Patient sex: M
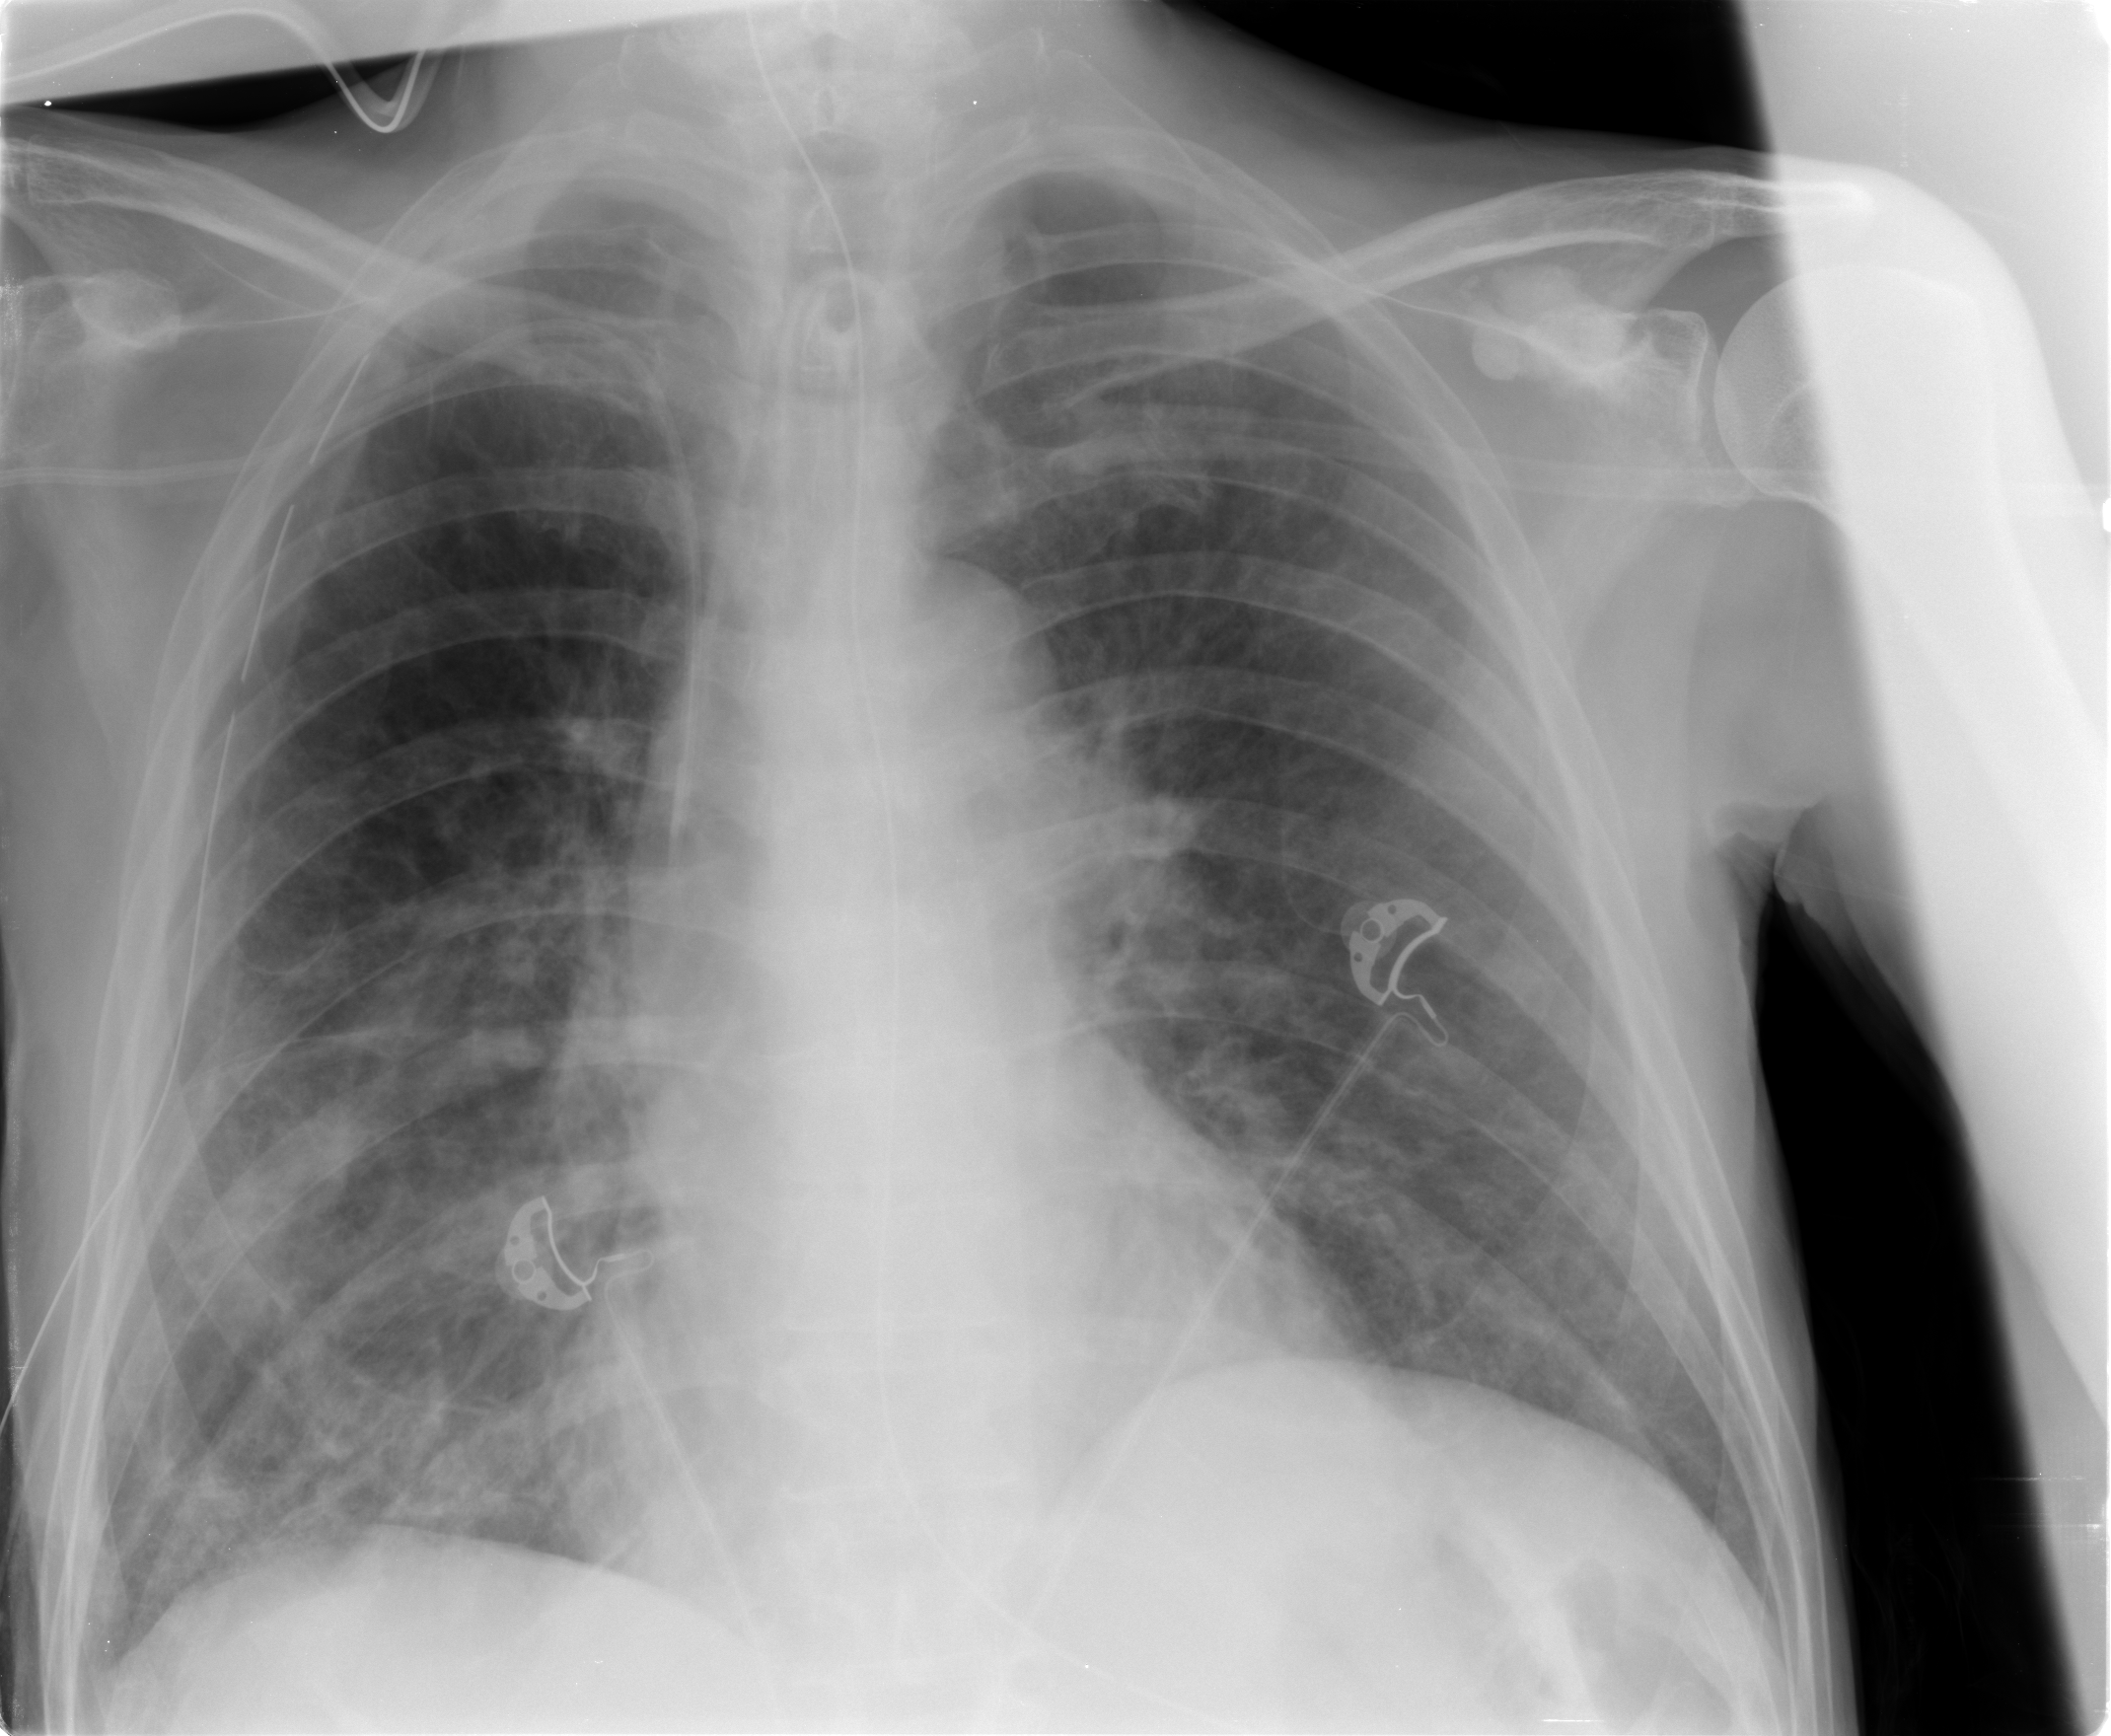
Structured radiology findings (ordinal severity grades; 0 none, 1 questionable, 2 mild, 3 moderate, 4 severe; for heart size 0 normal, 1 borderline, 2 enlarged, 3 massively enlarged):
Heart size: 0
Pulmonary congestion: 2
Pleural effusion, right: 0
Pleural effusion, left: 0
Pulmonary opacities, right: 2
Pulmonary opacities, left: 0
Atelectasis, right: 2
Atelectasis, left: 1